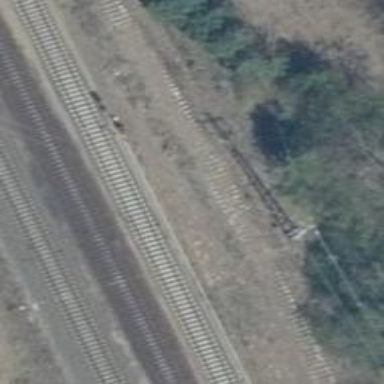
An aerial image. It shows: Railway switch.